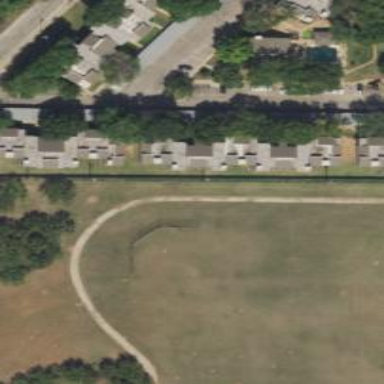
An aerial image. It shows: Baseball pitch for leisure and sports activities.